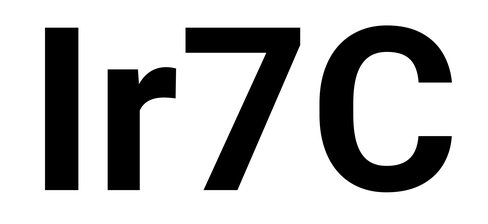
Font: Roboto_Bold